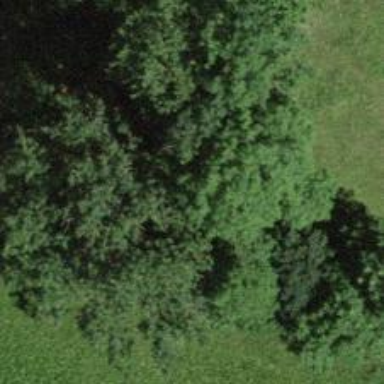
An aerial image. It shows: Row of trees in natural setting.